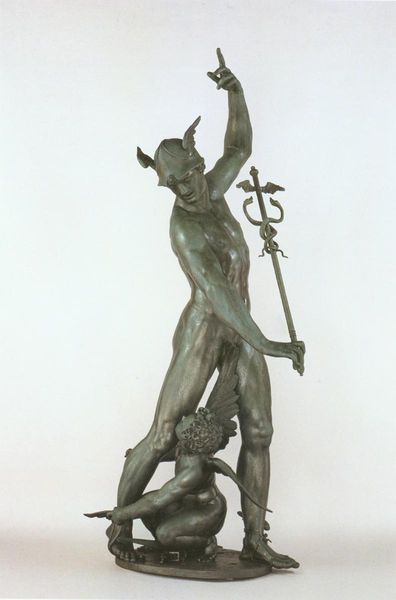
Titel: Merkurbrunnen in Augsburg
Künstler: Adriaen de Vries
Standort: Augsburg, Moritzplatz (EU - D - B)
Schlagwörter: flügel, himmel, mann, nackt, finger, sockel, figur, kind, engel, putto, skulptur, statue, stab, zeigefinger, sandalen, bronze, junge, zeigen, oben, kupfer, schlange, helm, teufel, schlangen, hermes, spielbein, standbein, merkur, amor, putti, naclt, hermesstab, enfel